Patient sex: M
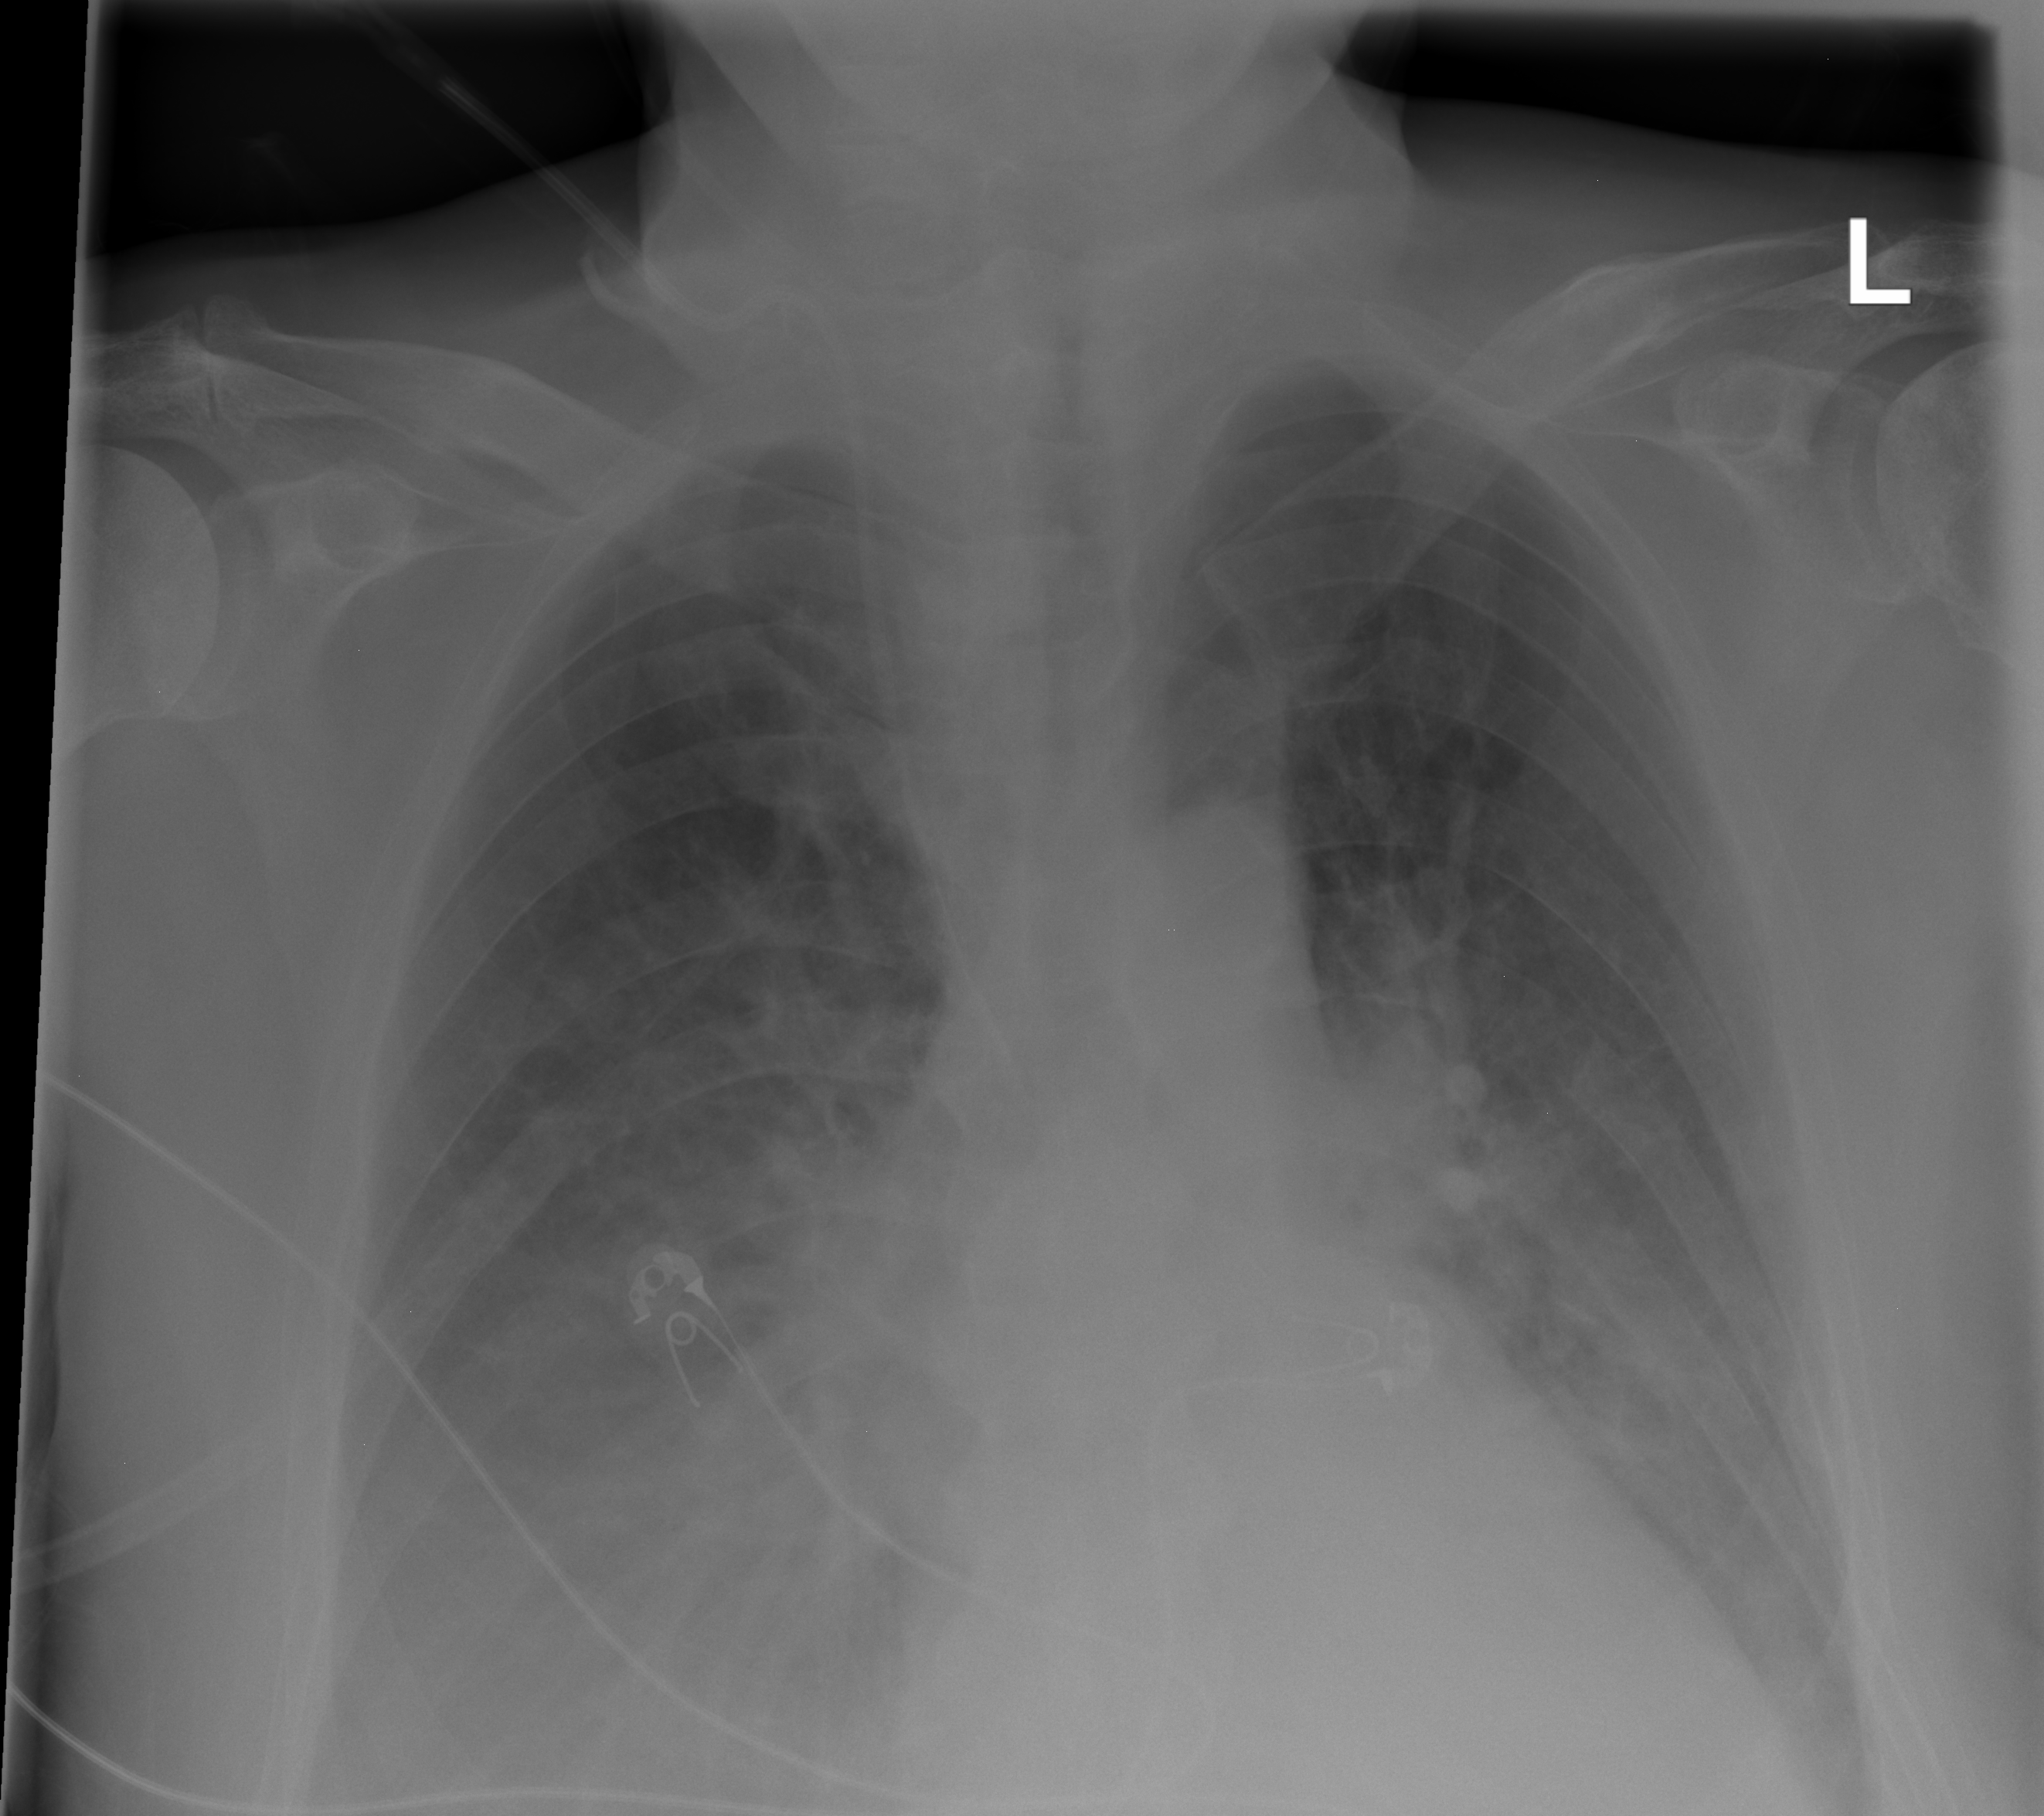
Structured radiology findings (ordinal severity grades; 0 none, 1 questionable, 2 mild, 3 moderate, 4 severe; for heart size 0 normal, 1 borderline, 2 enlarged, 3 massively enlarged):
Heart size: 2
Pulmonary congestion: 2
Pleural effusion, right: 2
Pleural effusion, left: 1
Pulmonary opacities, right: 2
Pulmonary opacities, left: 1
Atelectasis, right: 3
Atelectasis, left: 2